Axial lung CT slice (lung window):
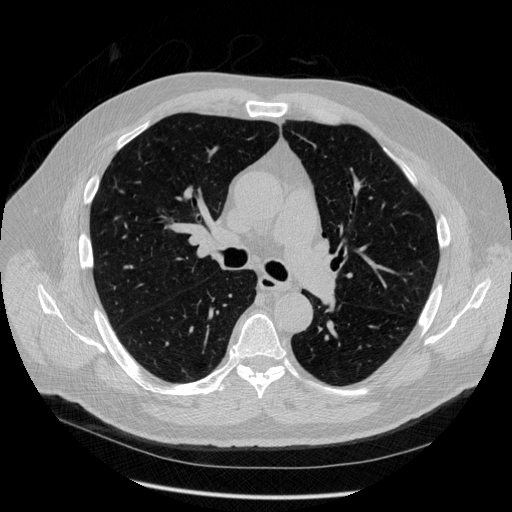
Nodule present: no